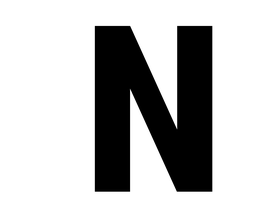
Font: Roboto_Condensed_ExtraBold